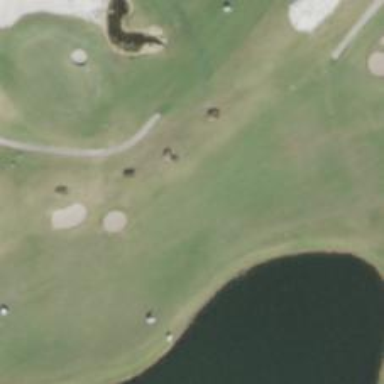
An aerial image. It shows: View of golf hole.